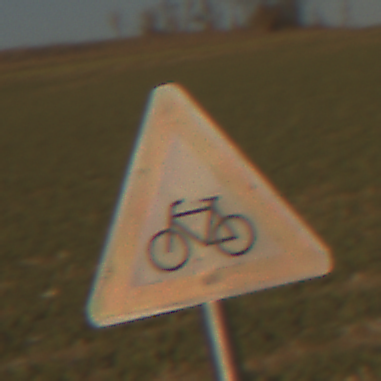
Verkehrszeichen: RadverkehrRechts
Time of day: SunriseSunset
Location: Outdoor (Nature)
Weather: PartlyCloudy
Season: NotSpecified
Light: Natural